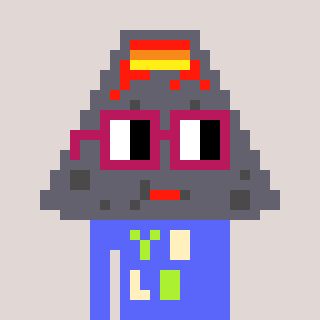
a pixel art character with square dark red glasses, a volcano-shaped head and a purple-colored body on a warm background